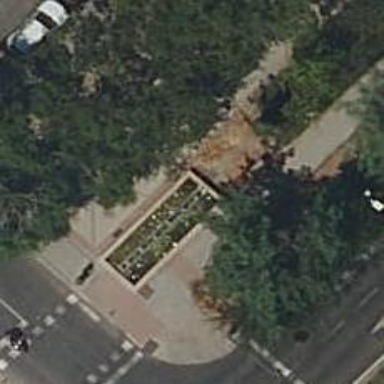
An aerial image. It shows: Fountain.